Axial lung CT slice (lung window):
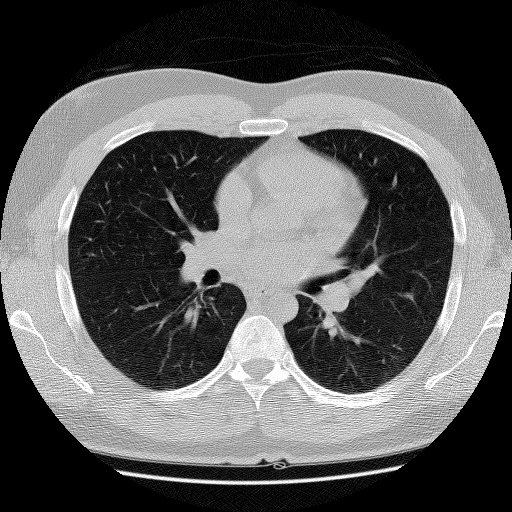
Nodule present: no